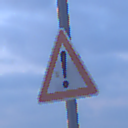
Verkehrszeichen: Gefahrenstelle
Umgebung: Outdoor, Urban
Tageszeit: Dawn
Wetter: PartlyCloudy
Licht: Natural
Jahreszeit: NotSpecified
Kontrast: LowContrast